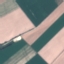
Label: AnnualCrop